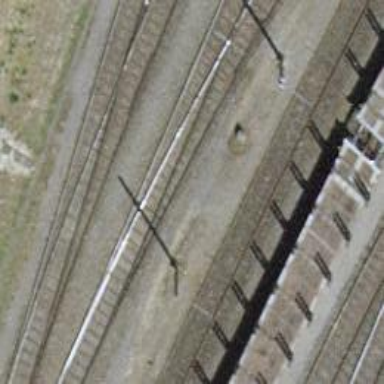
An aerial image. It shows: Railway switch.